Question: I have an article containing the review of a car and a video, and I want to implement the following Schema.org types, with JSON-LD: 'Article', 'VideoObject' and 'Review'.
I created the following separate snippets for each Schema.org type:
(1) Article:
'''
<script type="application/ld+json">
{ "@context": "https://schema.org",
"@type": "Article",
"name": "TitleOfArticle",
"headline": "TitleOfArticle",
"description": "DescriptionOfArticle",
"image": {
"@type": "ImageObject",
"url": "https://www.example.com/imageofcarinarticle.png",
"width": 1200,
"height": 800
},
"author": {
"@type": "Person",
"name": "John Smith"
},
"wordcount": "628",
"publisher": {
"@type": "Organization",
"name": "MyCompany",
"logo": {
"@type": "ImageObject",
"url": "https://www.example.com/companylogo.png"
}
},
"url": "https://www.example.com/articleurl",
"mainEntityOfPage": {
"@type": "WebPage",
"@id": "https://www.example.com/articleurl"
},
"datePublished": "2019-09-16T11:30:19",
"dateCreated": "2019-09-16T11:30:19",
"dateModified": "2019-09-16T11:30:19",
"thumbnailUrl": "https://www.example.com/imageofcar.png"
}
</script>
'''
2) VideoObject
'''
<script type="application/ld+json">
{
"@context": "https://schema.org/",
"@type": "VideoObject",
"name": "TitleOfArticle",
"@id": "https://www.example.com/articleurl",
"datePublished": "2019-09-16T11:30:19",
"uploadDate": "2019-09-16T11:30:19",
"duration": "PT5M33S",
"description" : "DescriptionOfArticle",
"thumbnailURL" : "https://www.example.com/thumbnailurl.png",
"thumbnail" : "https://www.example.com/thumbnailurl.png",
"contentUrl": "https://www.example.com/videourl.mp4",
"author": {
"@type": "Person",
"name": "John Smith"
}
}
</script>
'''
3) Review
'''
<script type='application/ld+json'>
{
"@context": "https://schema.org/",
"@type": "Review",
"itemReviewed": {
"@type": "Car",
"name": "Mini Countryman",
"model": "Countryman",
"manufacturer": "Mini",
"bodyType": "hatchback",
"vehicleModelDate": "2019"
},
"author": {
"@type": "Person",
"name": "John Smith"
},
"image": {
"@type": "ImageObject",
"url": "https://www.example.com/imageofcarinarticle.png",
"width": 1200,
"height": 800
},
"publisher": {
"@type": "Organization",
"name": "MyCompany",
"logo": {
"@type": "ImageObject",
"url": "https://www.example.com/companylogo.png"
}
},
"@id": "https://www.example.com/articleurl",
"headline": "TitleOfArticle",
"description": "DescriptionOfArticle",
"datePublished": "2019-09-16T11:30:19",
"dateModified": "2019-09-16T11:30:19",
"reviewBody": "ReviewOfCar",
"reviewRating": {
"@type": "Rating",
"ratingValue": "6.0",
"bestRating": "10"
}
}
</script>
'''
When I test each script separately with Google Structured Data Testing Tool everything is fine, with no errors.
If I test all the scripts in the same page, I still get no error, but all types are , 'Article', as in the image below.
>
Is that correct?
I seem to remember having separate types, 'Article', 'VideoObject' and 'Review' while using in the past Microdata instead of JSON-LD.
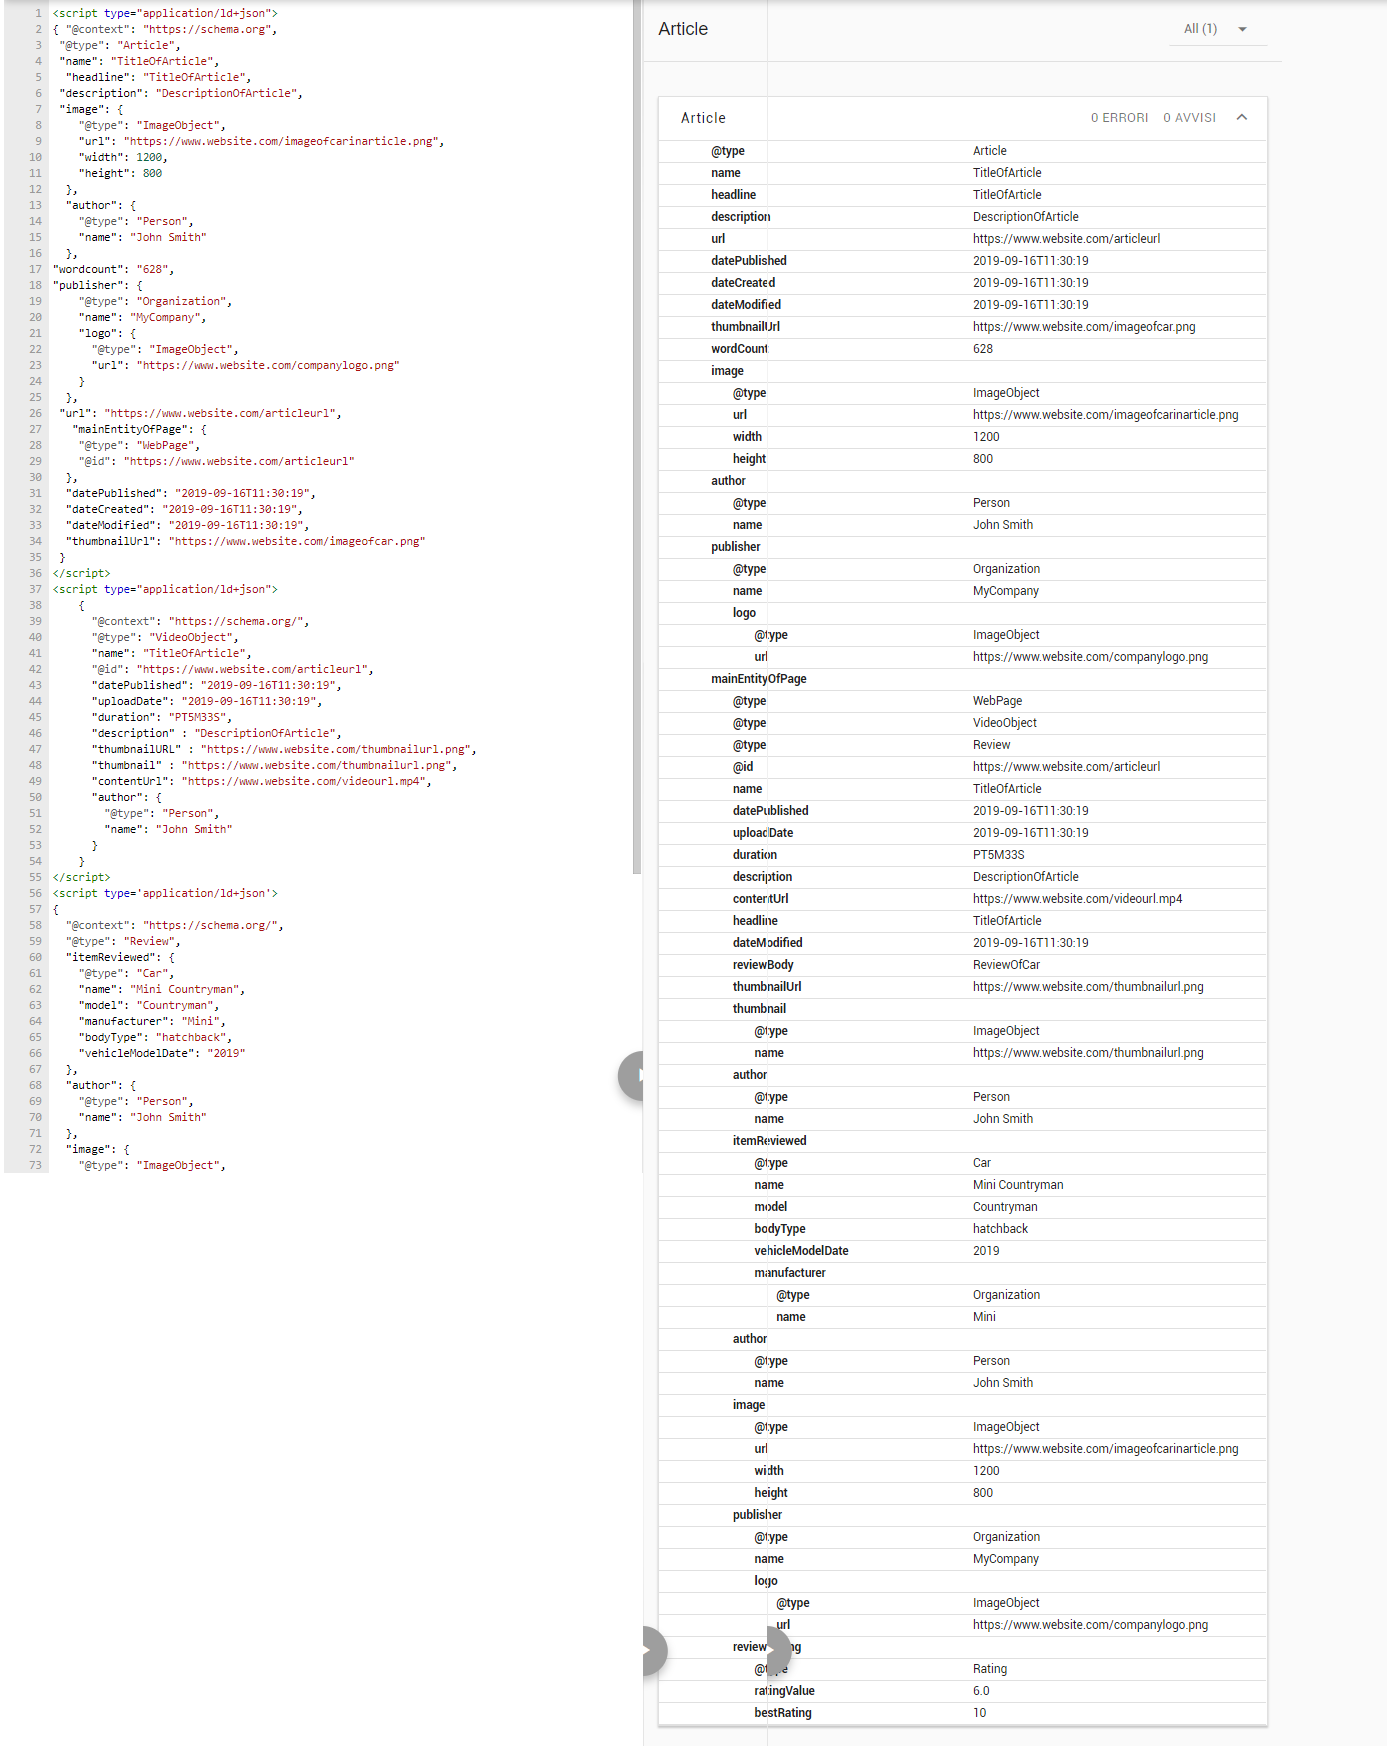
Answer: '@id' uniquely identifies a thing, so if two things have the same '@id' value, they the same.
Your 'WebPage', 'VideoObject' and 'Review' have the same '@id' value:
> '''
"@id": "https://www.example.com/articleurl"
'''
If you want to provide '@id's (which is a good practice), they should all have different values, unless they really are the same.